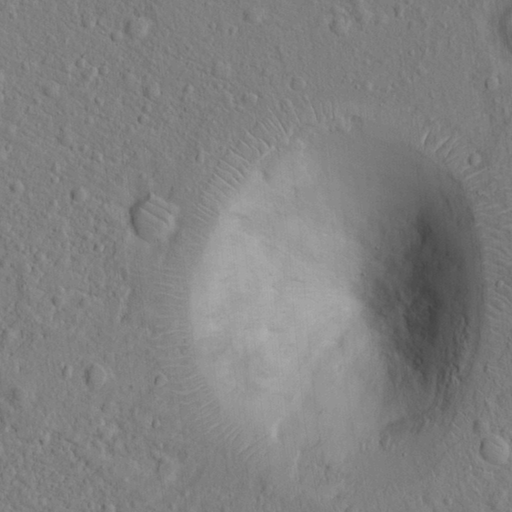
Classes present: Background, Cone